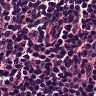
Metastatic tissue present: no